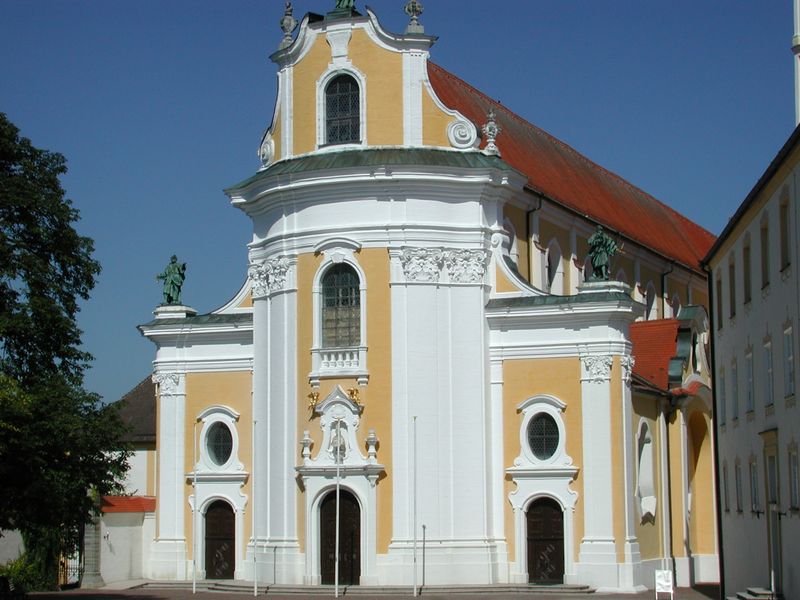
Titel: Ochsenhausen, St. Georg
Standort: Ochsenhausen, St. Georg (EU - D - BW)
Schlagwörter: baum, blau, himmel, mann, weiß, gelb, grün, fenster, marmor, straße, säulen, tür, dach, gebäude, haus, rot, weg, ornament, architektur, barock, kirche, drei, oval, skulptur, bogen, türen, giebel, pilaster, figuren, rundbogen, treppe, stuck, stufen, bronze, tor, foto, fotografie, eingang, erker, vergoldet, bayern, torbogen, österreich, kathedrale, photo, halbrund, portal, kirchenschiff, gesims, statuen, voluten, mauern, blauer himmel, rundbögen, stange, postament, korinthisch, sakralbau, basilika, gebälk, halbsäulen, patina, stiege, philaster, for, volutengiebel, z, pattina, österreichisch, niederösterreich, burgenland, beyerischer barock